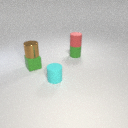
small green rubber cube below small brown metal cylinder